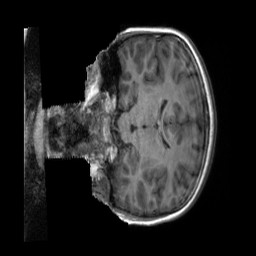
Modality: T1w
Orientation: coronal
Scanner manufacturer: siemens
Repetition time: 2.3 s
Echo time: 0.00229 s